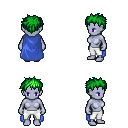
a pixel art fantasy rpg character, female body template, dark elf, purple skin, blue cape, white pants, green bedhead hairstyle, four views (front, back, left, right), 2x2 character sprite sheet, small pixel art, hard edges, no anti-aliasing